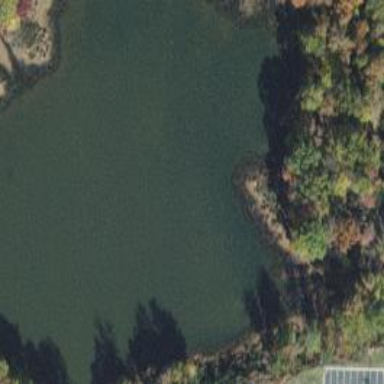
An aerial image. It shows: Reservoir area.